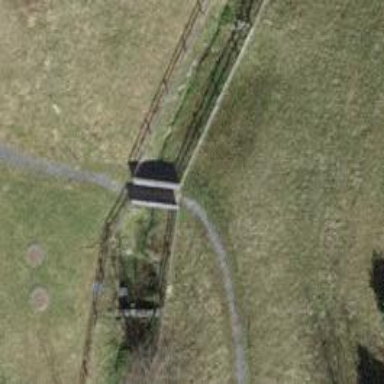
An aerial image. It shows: Path that crosses over bridge with fine gravel surface.